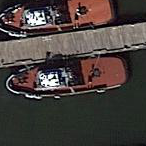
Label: civil